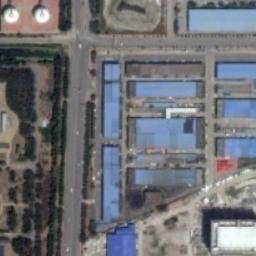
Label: industrial_area